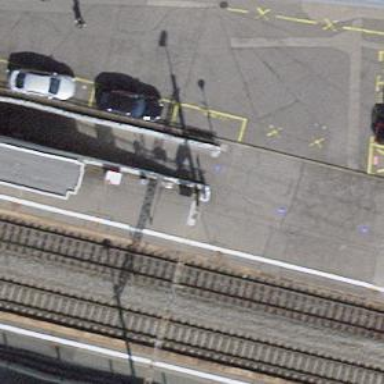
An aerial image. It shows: Car sharing facility.